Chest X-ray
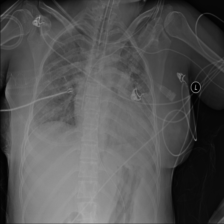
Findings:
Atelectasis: positive
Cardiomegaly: negative
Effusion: negative
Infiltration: positive
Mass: negative
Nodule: negative
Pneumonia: negative
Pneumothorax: negative
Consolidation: negative
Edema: positive
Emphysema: negative
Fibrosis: negative
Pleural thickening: negative
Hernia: negative